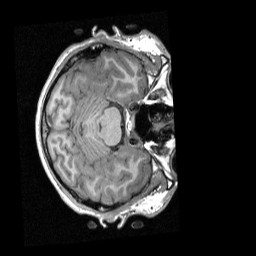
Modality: T1w
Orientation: axial
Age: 26
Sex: male
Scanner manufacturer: siemens
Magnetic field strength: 3 T
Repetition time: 2.3 s
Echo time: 0.00298 s